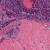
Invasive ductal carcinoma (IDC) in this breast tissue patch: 0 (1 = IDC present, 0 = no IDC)